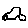
Label: car